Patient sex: F
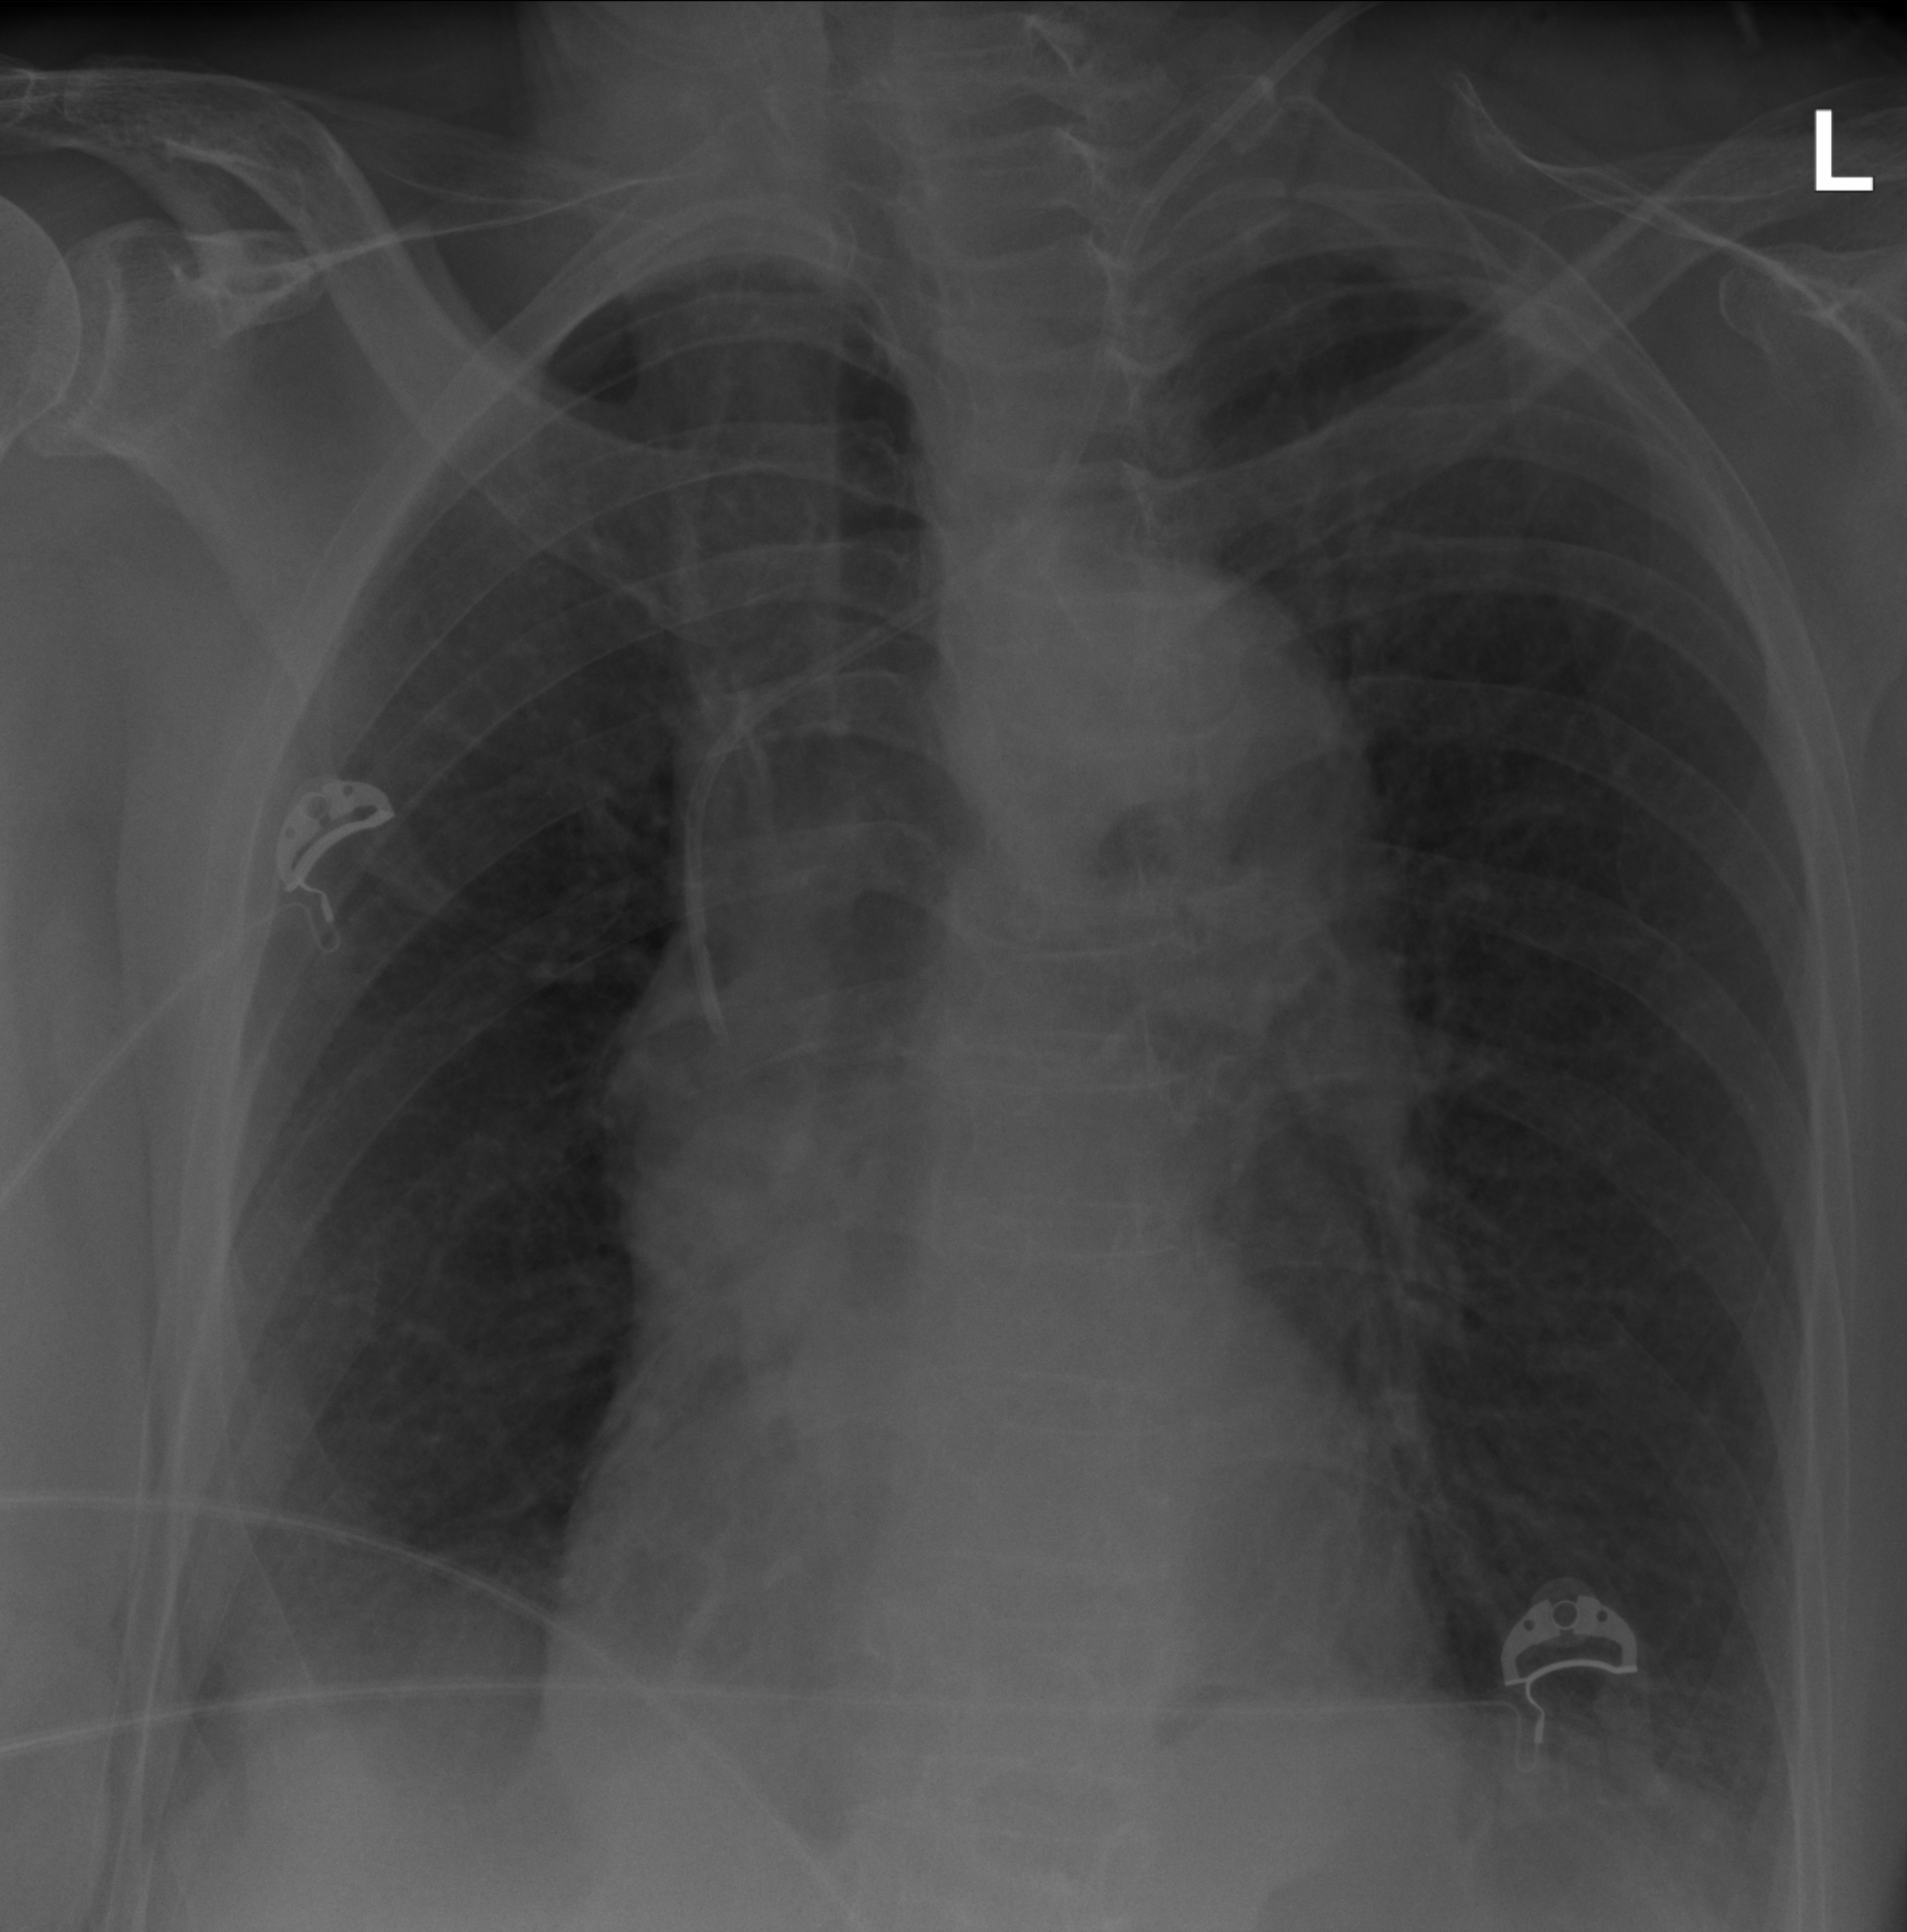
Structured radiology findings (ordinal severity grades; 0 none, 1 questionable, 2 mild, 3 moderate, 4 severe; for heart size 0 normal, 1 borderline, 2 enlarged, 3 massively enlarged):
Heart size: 1
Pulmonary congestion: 0
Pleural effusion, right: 2
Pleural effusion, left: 2
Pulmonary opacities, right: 0
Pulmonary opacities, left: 0
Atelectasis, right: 2
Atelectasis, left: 2